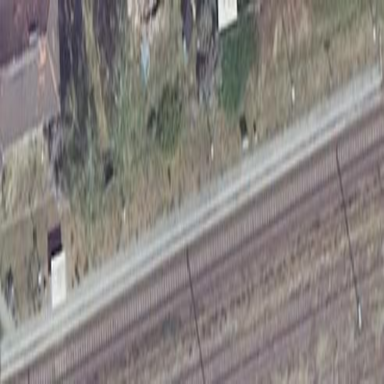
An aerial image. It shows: Platform with shelter for public transport. It is railway platform.